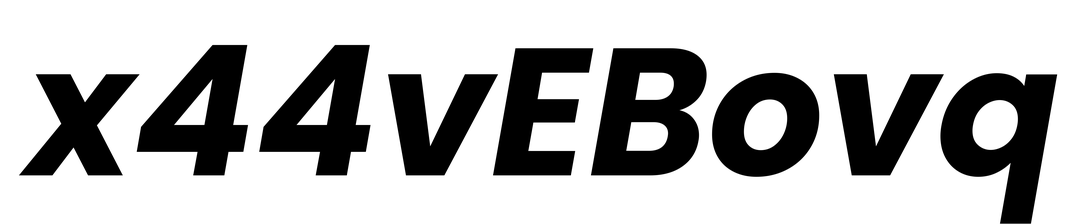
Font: Poppins-BoldItalic